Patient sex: F
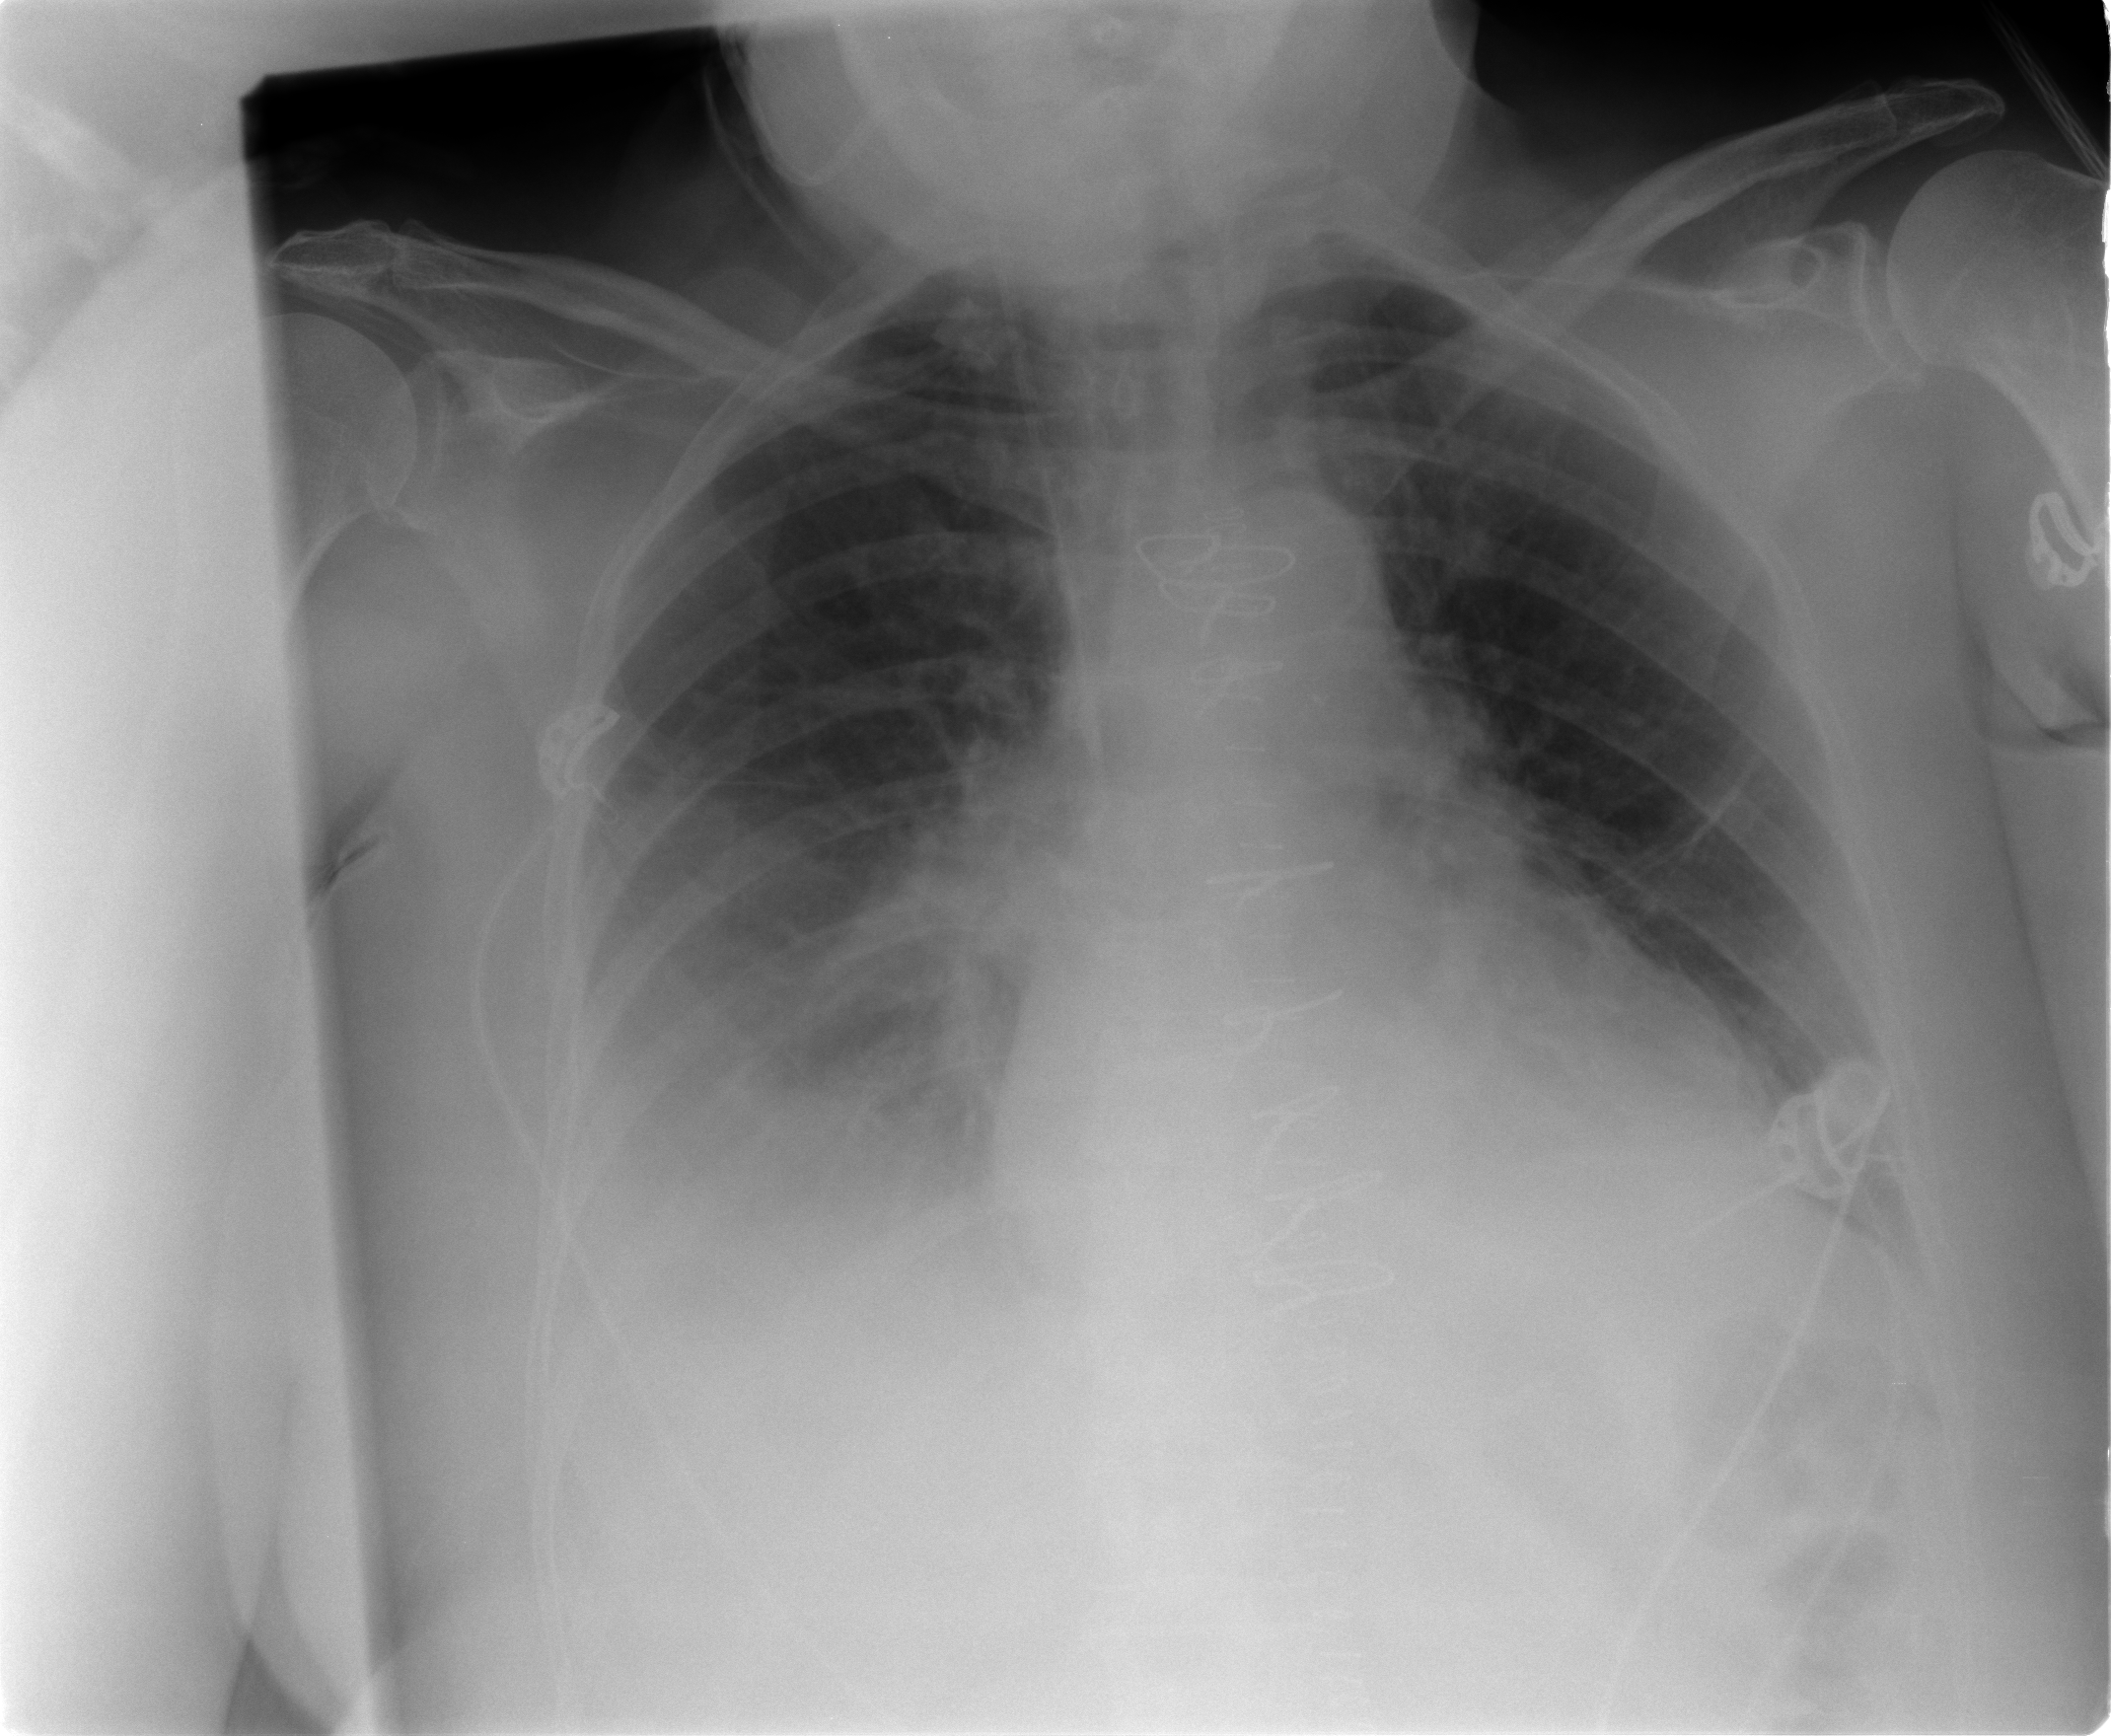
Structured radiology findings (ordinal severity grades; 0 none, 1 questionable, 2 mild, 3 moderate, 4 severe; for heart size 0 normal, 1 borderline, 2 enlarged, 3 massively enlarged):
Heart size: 0
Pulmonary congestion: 2
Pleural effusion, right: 3
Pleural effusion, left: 0
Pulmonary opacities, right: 1
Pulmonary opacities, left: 0
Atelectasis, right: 2
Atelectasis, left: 2